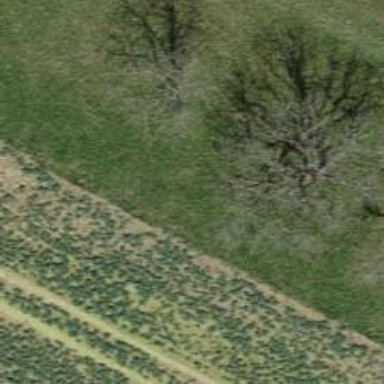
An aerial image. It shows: Mixed leaf-type deciduous tree.